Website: walmart
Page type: review-order
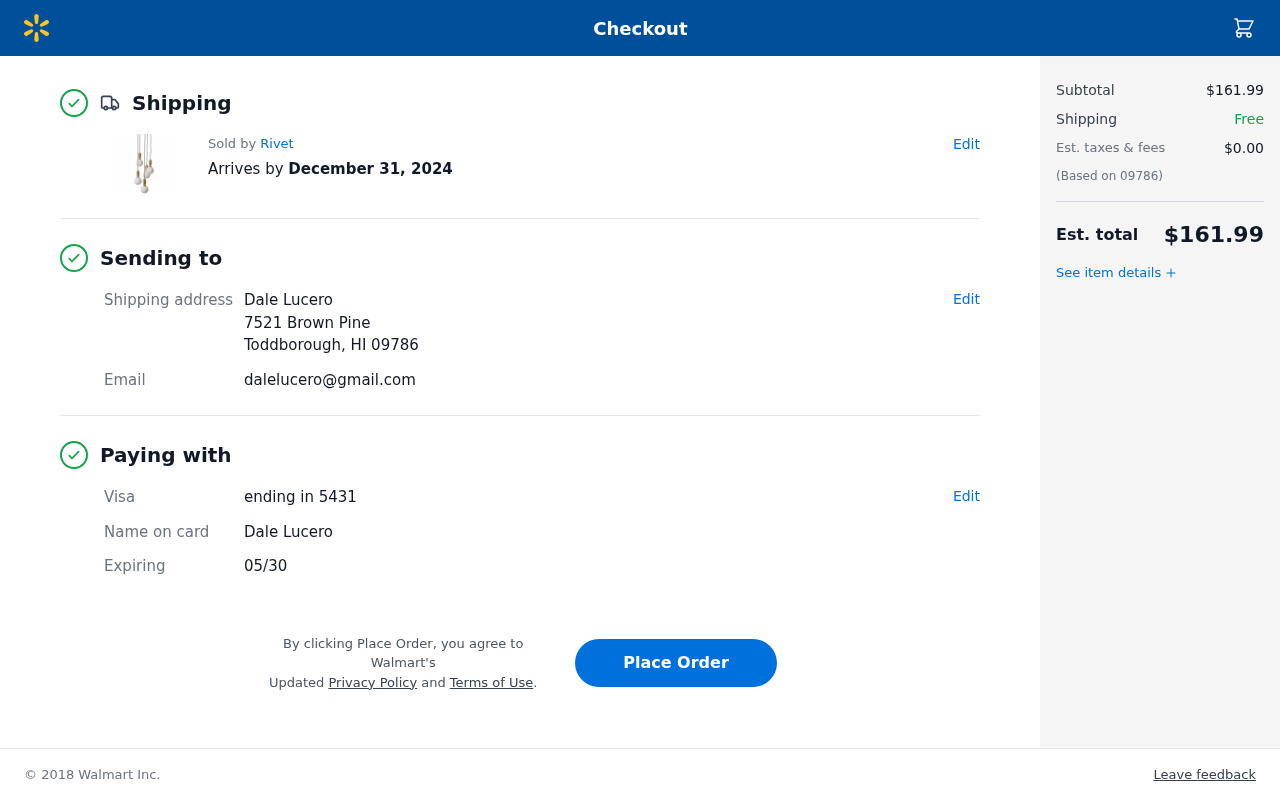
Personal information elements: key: PII_CARD_EXPIRY
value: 05/30
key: PII_CARD_LAST4
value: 5431
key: PII_CARD_TYPE
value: Visa
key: PII_CITY_STATE_ZIP
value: Toddborough, HI 09786
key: PII_EMAIL
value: dalelucero@gmail.com
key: PII_FULLNAME
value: Dale Lucero
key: PII_FULLNAME2
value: Dale Lucero
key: PII_POSTCODE
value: (Based on 09786)
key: PII_STREET
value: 7521 Brown Pine
Product elements: key: PRODUCT1_BRAND
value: Rivet
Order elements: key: ORDER_DELIVERY_DATE
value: December 31, 2024
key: ORDER_SUBTOTAL
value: $161.99
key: ORDER_TAX
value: $0.00
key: ORDER_TOTAL
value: $161.99